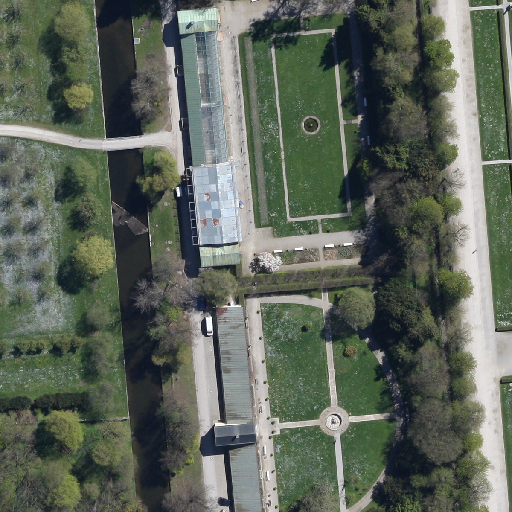
Referring expression: light-duty vehicle